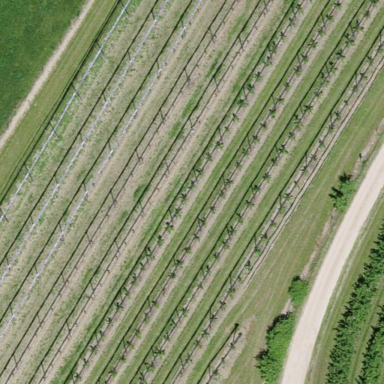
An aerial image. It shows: Orchard.